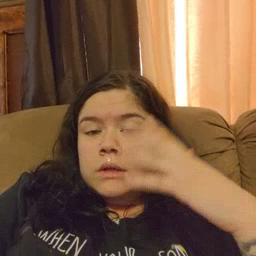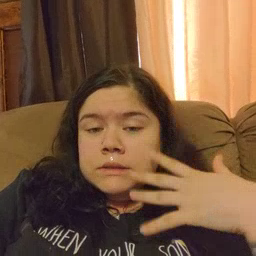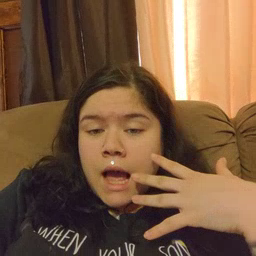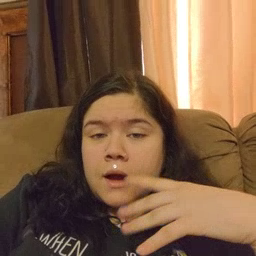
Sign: sad